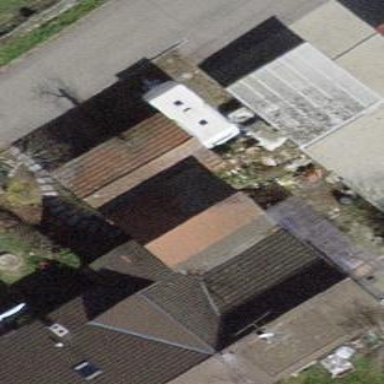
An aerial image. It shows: Simple and straightforward house.